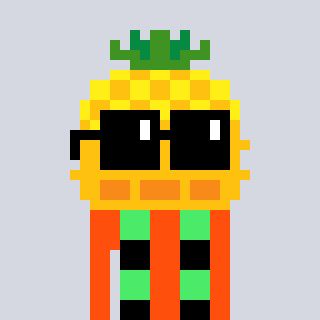
a pixel art character with square black sunglasses, a pineapple-shaped head and a orange-colored body on a cool background